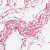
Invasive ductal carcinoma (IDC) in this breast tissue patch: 0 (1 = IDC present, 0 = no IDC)